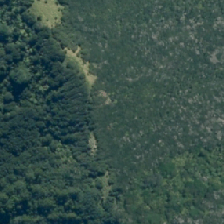
Land cover: manuka_kanuka